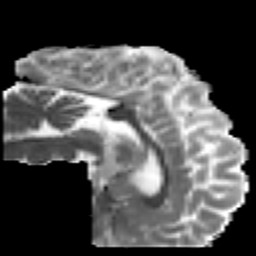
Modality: MD
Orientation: sagittal
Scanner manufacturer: ge
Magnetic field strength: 3 T
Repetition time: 7.98 s
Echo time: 0.0701 s